Question: Hi everyone,
I can't find anything about this UI element on the Internet. Do you know how I could remove this "arrow" on the right of my 'UISearchBar' ? ( I'm working programmatically, without any Storyboard ).

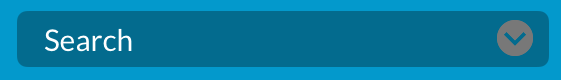
Answer: That's the searchResultsButton
'''
searchBar.showsSearchResultsButton = NO;
'''